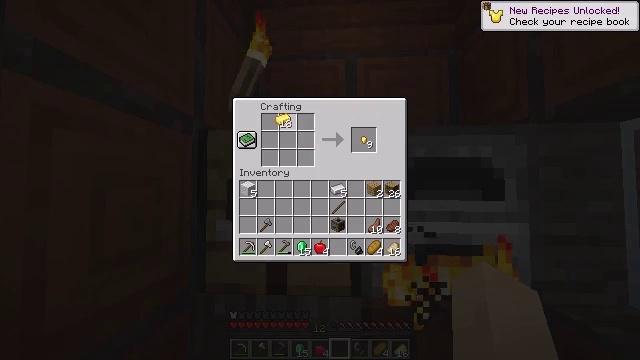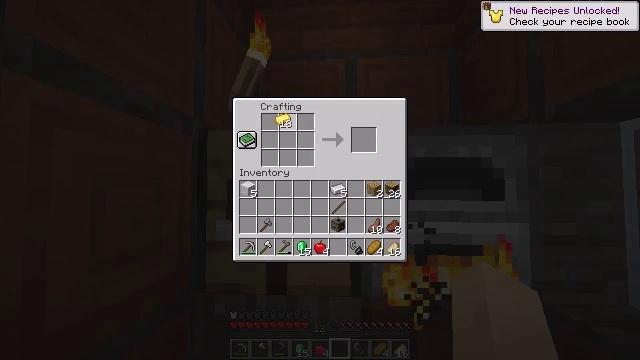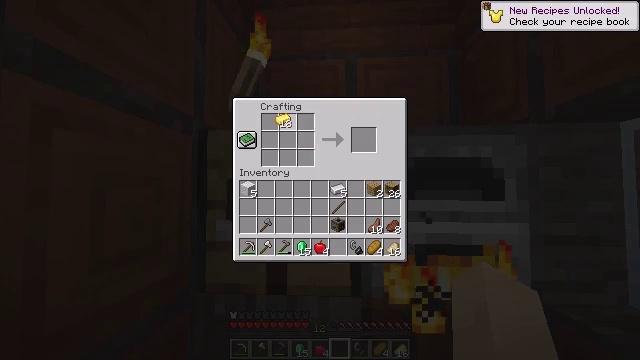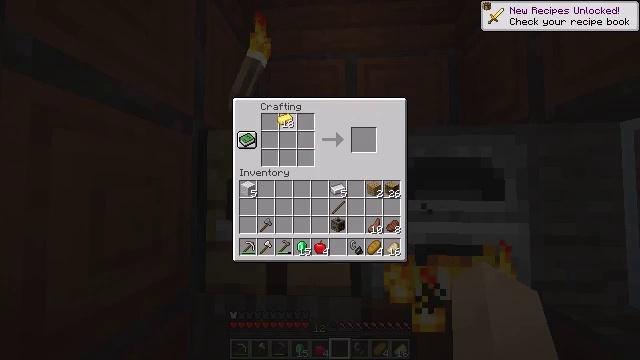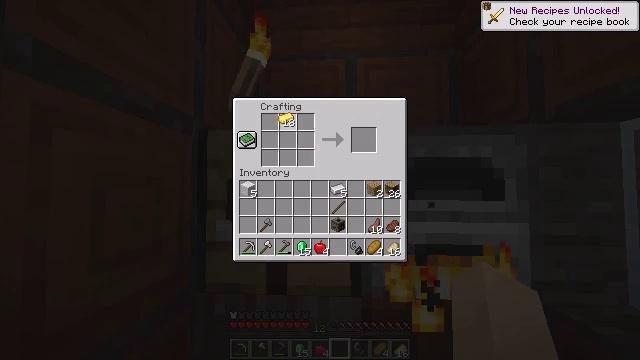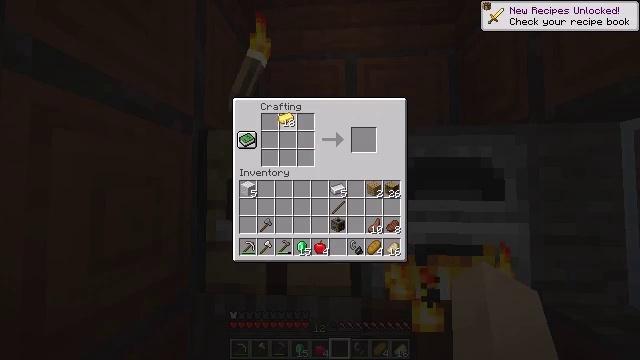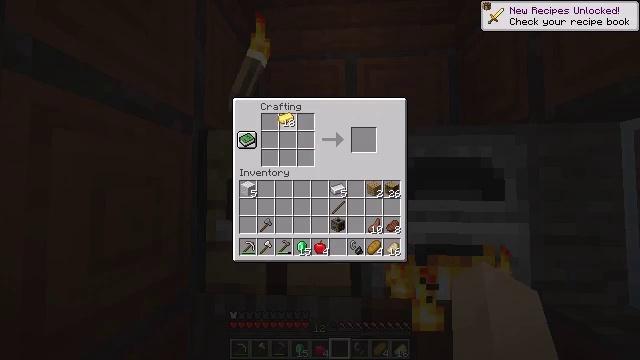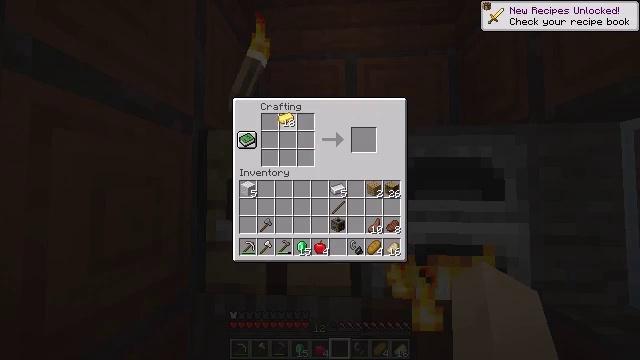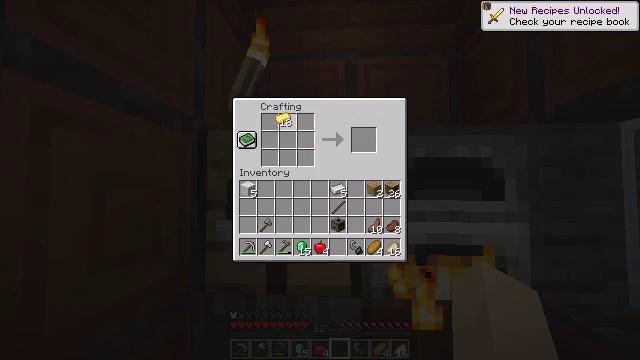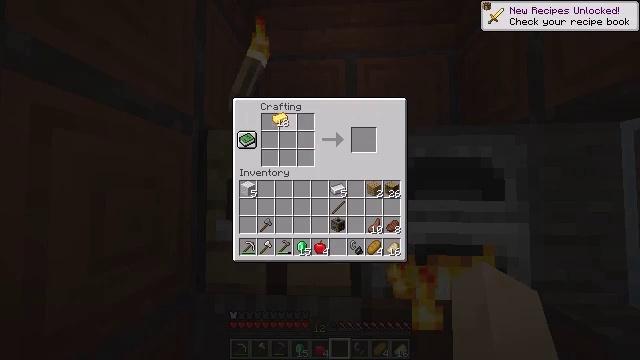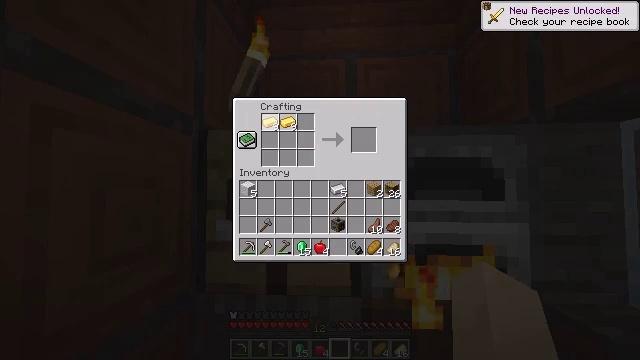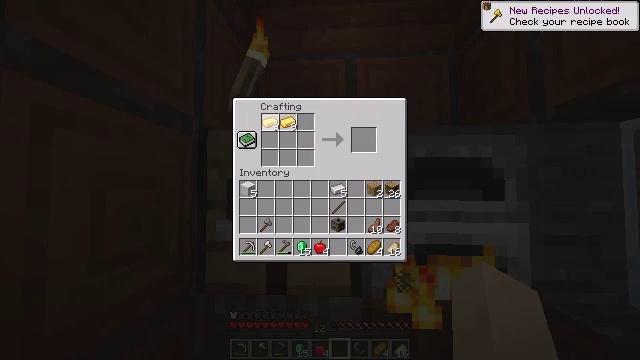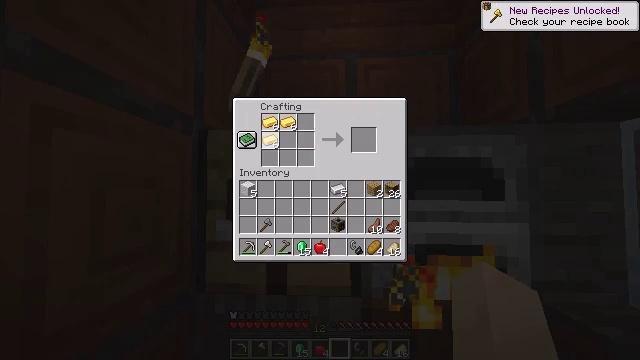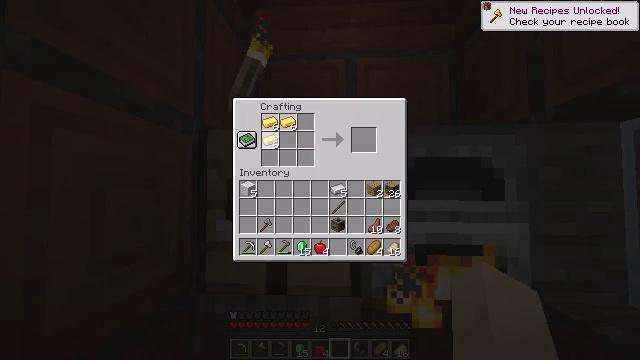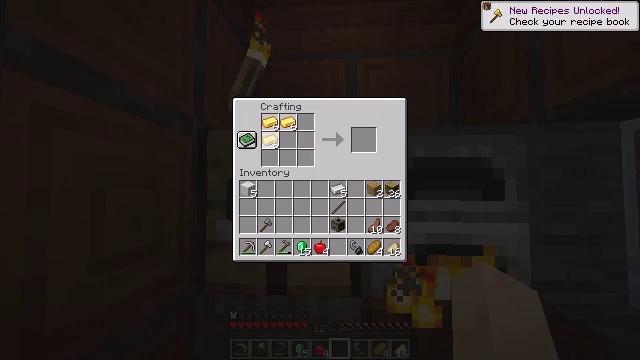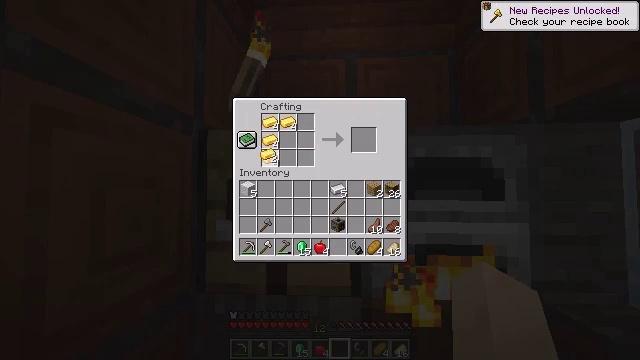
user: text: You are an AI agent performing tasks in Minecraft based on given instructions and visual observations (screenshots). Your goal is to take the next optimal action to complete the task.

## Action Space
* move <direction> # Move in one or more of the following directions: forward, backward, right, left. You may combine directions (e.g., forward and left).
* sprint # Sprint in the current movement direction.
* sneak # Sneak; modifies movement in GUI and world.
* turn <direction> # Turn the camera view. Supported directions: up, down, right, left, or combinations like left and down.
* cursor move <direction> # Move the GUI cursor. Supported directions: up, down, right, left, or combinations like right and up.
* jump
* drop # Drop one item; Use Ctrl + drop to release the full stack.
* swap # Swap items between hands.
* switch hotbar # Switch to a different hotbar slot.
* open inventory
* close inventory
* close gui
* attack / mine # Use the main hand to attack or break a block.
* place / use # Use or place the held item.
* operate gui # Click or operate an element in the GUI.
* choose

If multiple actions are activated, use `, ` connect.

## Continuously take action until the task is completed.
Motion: motion action
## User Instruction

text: Use the crafting grid to create a golden apple.
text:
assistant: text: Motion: no_op
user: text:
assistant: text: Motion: no_op
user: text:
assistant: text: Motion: no_op
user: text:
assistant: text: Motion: no_op
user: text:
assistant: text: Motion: no_op
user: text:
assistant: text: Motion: operate gui
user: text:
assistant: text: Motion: operate gui
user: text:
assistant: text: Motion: operate gui
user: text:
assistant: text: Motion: operate gui
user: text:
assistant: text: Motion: operate gui
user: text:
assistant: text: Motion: cursor move down, operate gui
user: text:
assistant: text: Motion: cursor move down, operate gui
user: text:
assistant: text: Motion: operate gui
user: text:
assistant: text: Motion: operate gui
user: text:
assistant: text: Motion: operate gui
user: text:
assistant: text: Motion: operate gui
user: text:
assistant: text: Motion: cursor move right, operate gui
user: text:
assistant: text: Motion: operate gui
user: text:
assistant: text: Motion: cursor move right, operate gui
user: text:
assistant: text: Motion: operate gui
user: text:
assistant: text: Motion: operate gui
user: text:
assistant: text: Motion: operate gui
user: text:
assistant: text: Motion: operate gui
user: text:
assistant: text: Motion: operate gui
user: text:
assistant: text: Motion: cursor move up, operate gui
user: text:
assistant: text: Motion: cursor move up, operate gui
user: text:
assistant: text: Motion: cursor move up, operate gui
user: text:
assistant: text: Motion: operate gui
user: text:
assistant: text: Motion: operate gui
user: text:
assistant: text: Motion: operate gui